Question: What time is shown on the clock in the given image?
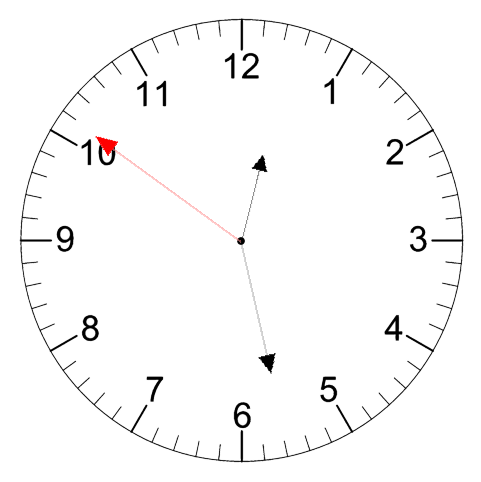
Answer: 12:27:51